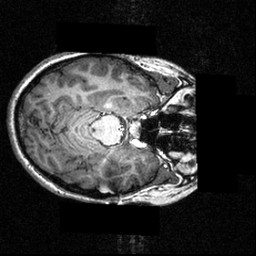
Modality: T1w
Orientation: axial
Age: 16
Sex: female
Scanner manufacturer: siemens
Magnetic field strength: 3.951 T
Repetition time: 1.5 s
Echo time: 0.00335 s